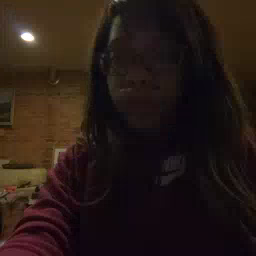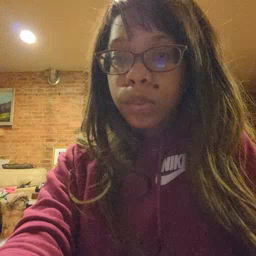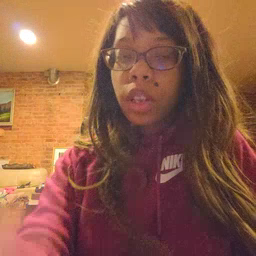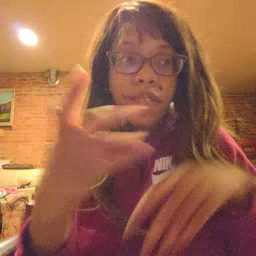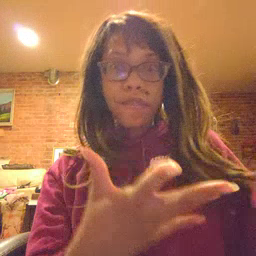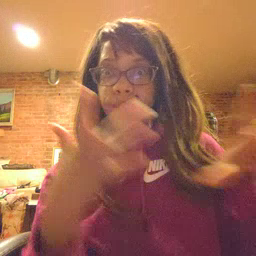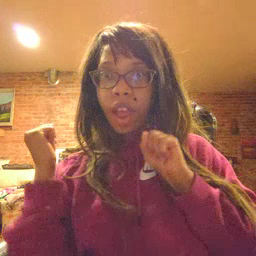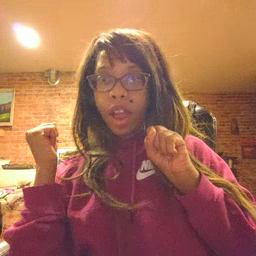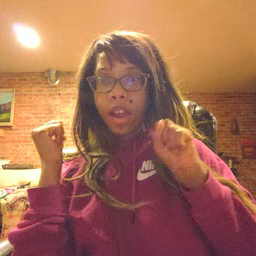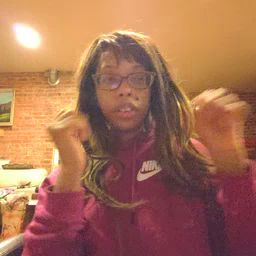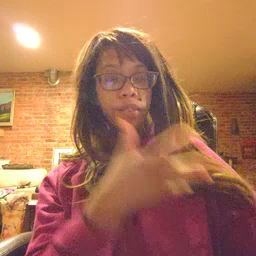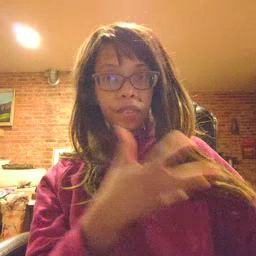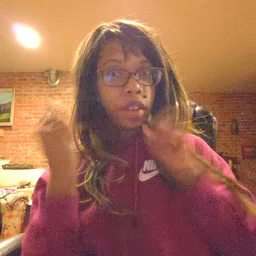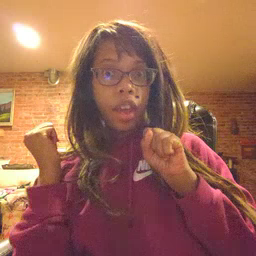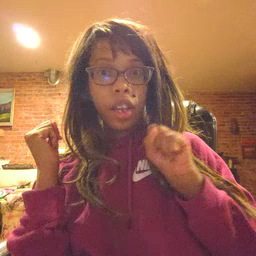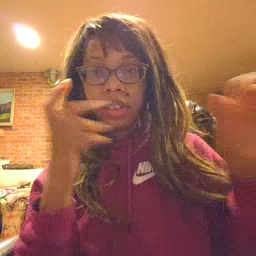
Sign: fast